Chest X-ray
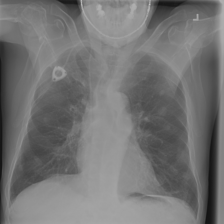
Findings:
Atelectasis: negative
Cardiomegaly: negative
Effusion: negative
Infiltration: negative
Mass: negative
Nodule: positive
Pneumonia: negative
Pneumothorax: negative
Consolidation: positive
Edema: negative
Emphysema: negative
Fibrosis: negative
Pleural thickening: negative
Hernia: negative